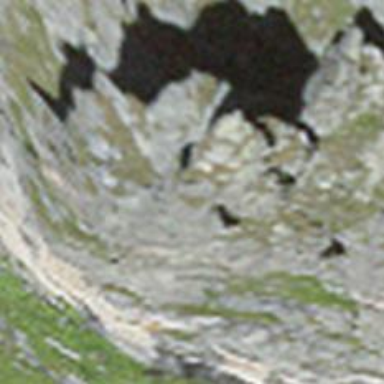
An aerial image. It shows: Natural cliff.